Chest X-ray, AP view. Patient: 69 years old, sex M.
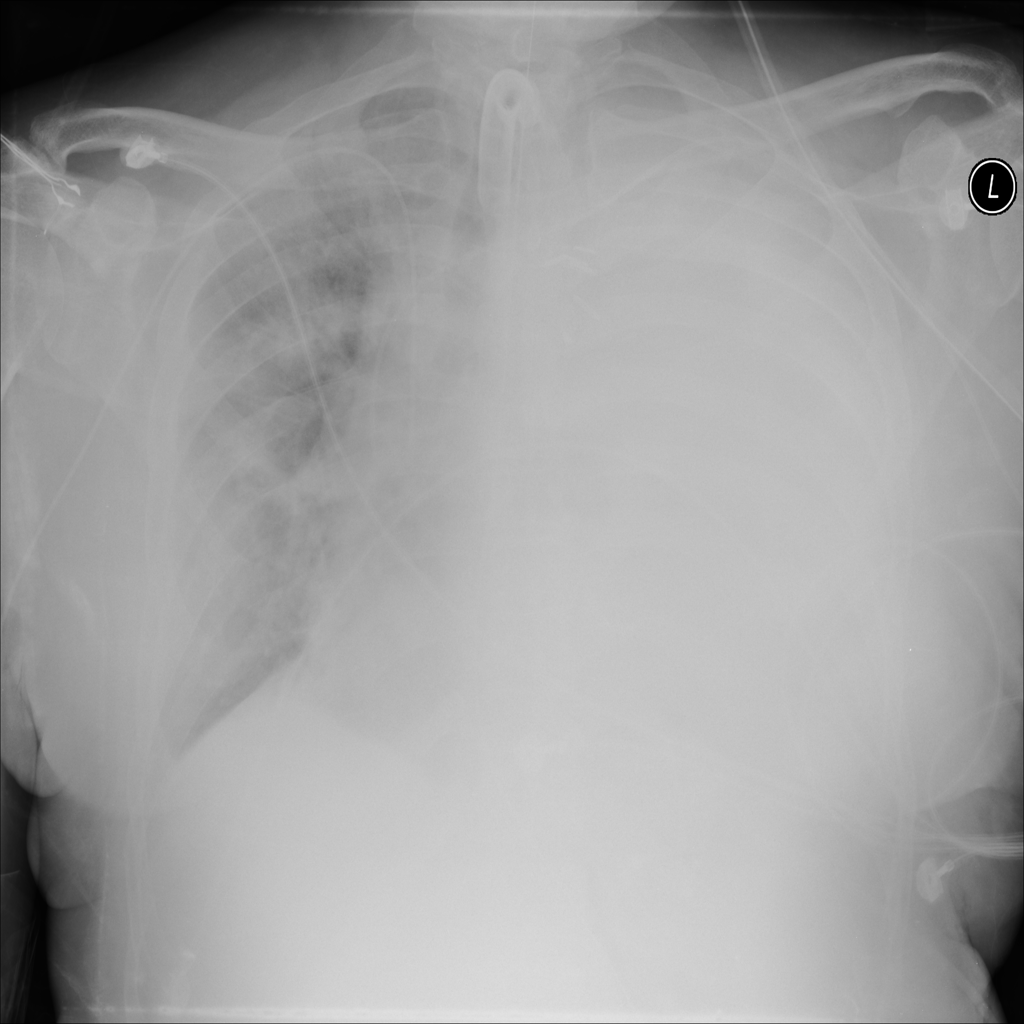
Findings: No Finding